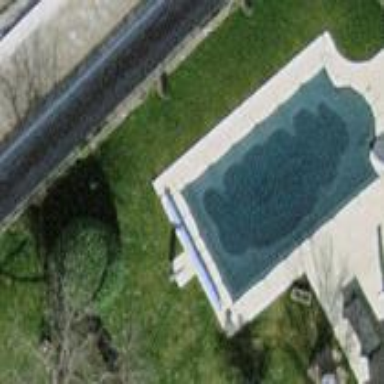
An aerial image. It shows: Swimming pool located in leisure land.